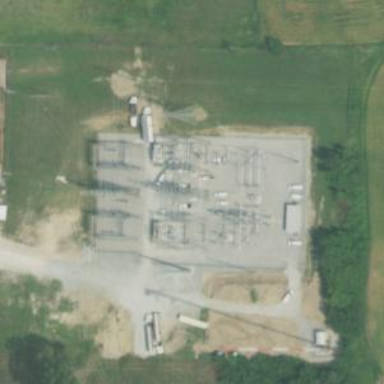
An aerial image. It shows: Power substation.